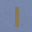
Label: 1